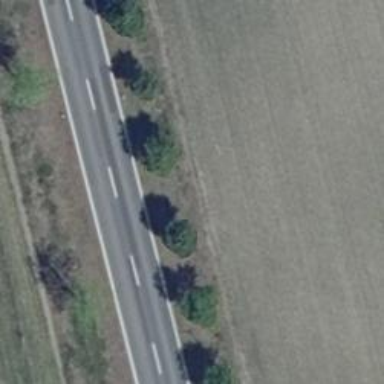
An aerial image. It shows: Row of deciduous broadleaved trees.